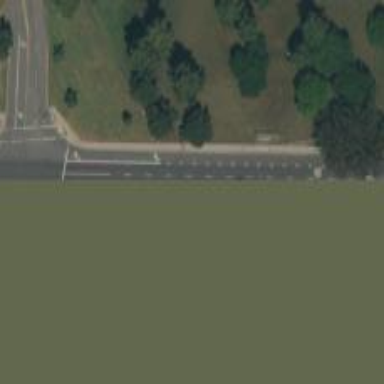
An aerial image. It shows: Secondary road.